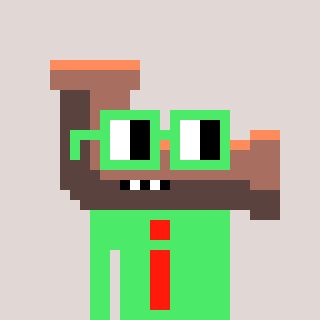
a pixel art character with square light green glasses, a pipe-shaped head and a teal-colored body on a warm background